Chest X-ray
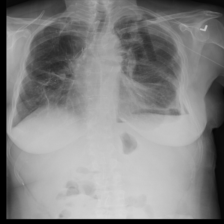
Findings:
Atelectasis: negative
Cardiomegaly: negative
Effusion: positive
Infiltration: negative
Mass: negative
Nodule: negative
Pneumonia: negative
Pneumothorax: positive
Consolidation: negative
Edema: negative
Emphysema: negative
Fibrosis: negative
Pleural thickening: negative
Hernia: negative